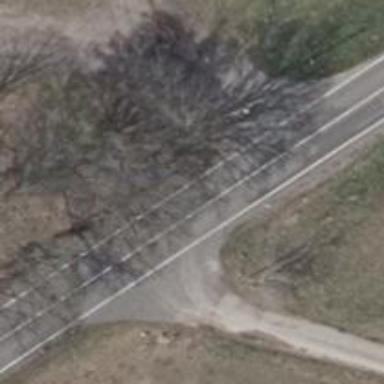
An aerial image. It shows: Secondary road with asphalt surface.